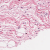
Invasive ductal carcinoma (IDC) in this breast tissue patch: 0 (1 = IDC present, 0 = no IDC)